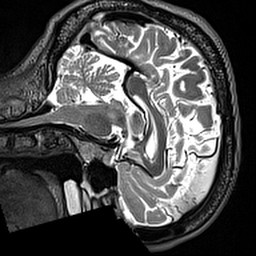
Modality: T2w
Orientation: sagittal
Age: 65
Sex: female
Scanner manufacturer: siemens
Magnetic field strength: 3 T
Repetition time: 3.2 s
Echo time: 0.567 s